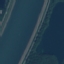
Label: River